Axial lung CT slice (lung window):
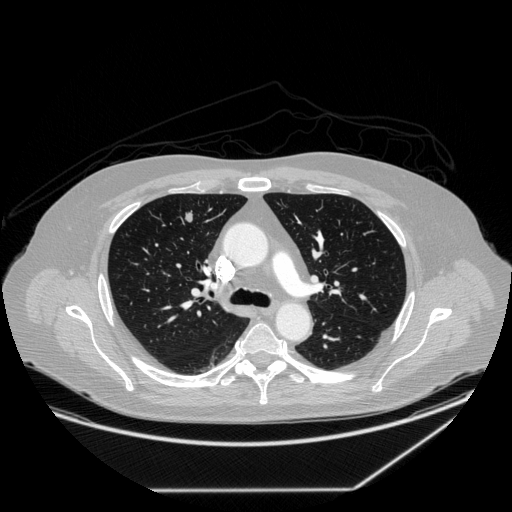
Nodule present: yes
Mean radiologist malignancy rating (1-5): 3